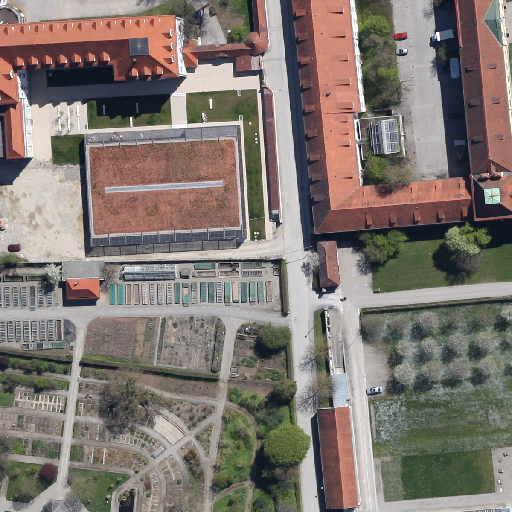
Referring expression: sidewalk